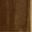
Piece: xx